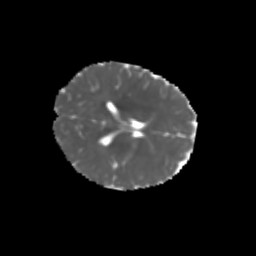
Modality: MD
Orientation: axial
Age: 6
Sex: male
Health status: healthy